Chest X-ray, PA view. Patient: 45 years old, sex M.
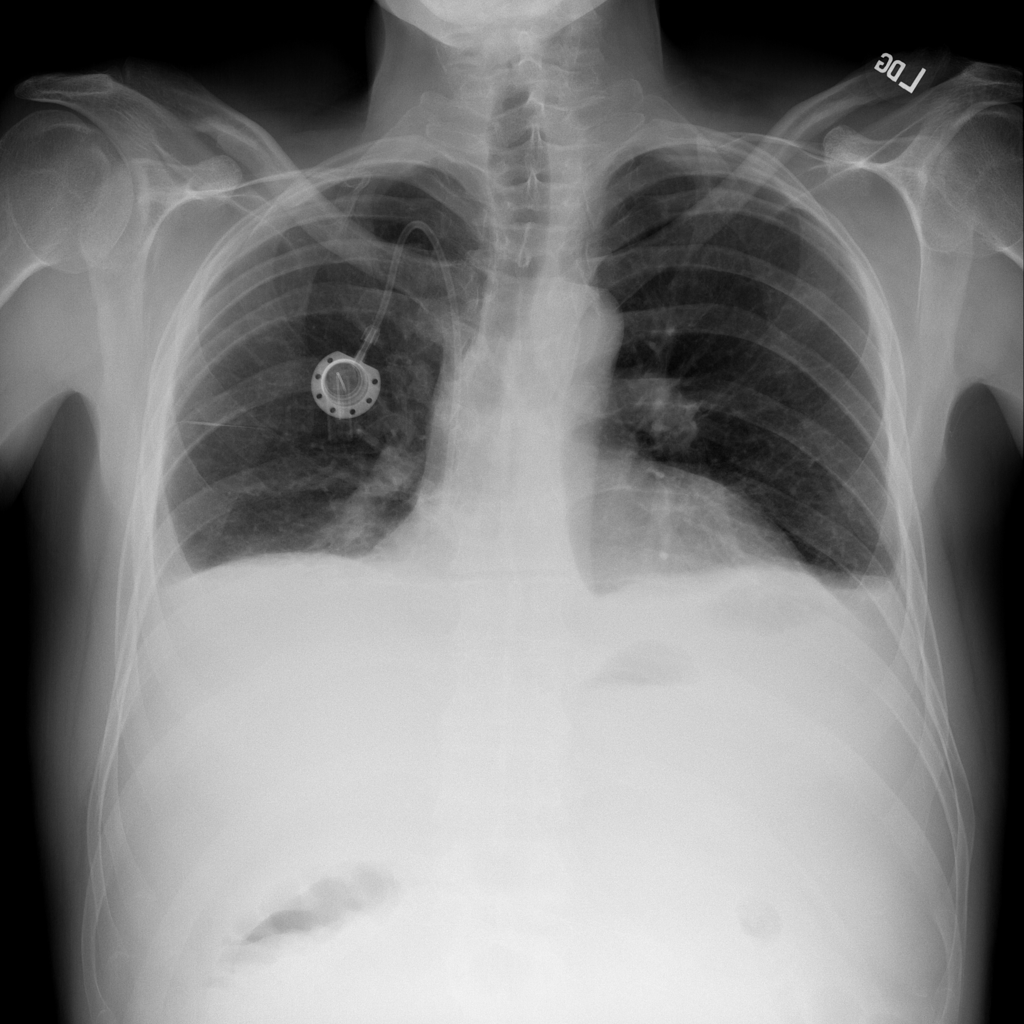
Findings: Effusion